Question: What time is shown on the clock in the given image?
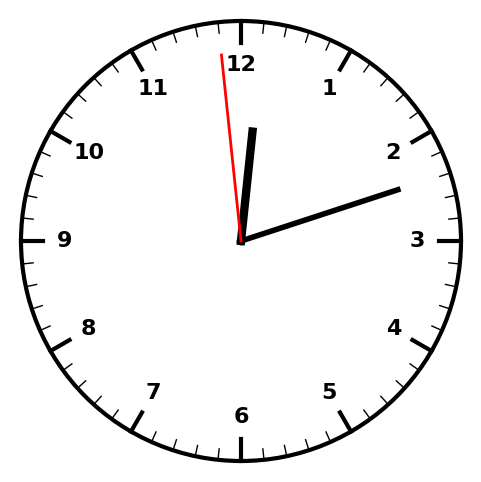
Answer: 12:11:59